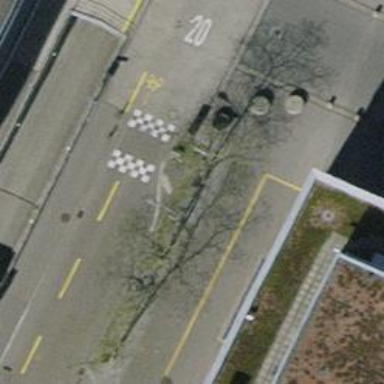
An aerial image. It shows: Bump for traffic calming.